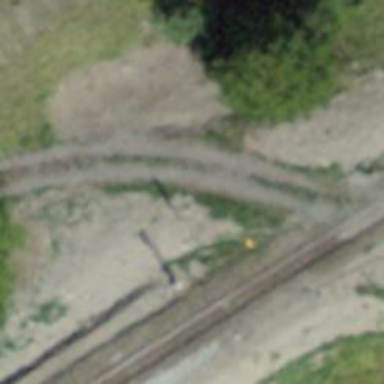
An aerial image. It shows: Railway signal.